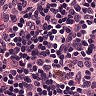
Metastatic tissue present: no